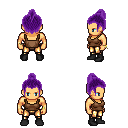
a pixel art fantasy rpg character, male body template, human, tanned skin, brown pirate shirt, gold greaves, purple short topknot hairstyle, bracelets, black shoes, four views (front, back, left, right), 2x2 character sprite sheet, small pixel art, hard edges, no anti-aliasing